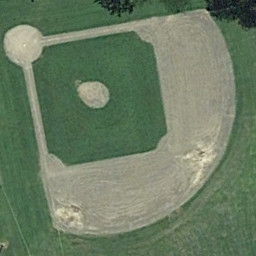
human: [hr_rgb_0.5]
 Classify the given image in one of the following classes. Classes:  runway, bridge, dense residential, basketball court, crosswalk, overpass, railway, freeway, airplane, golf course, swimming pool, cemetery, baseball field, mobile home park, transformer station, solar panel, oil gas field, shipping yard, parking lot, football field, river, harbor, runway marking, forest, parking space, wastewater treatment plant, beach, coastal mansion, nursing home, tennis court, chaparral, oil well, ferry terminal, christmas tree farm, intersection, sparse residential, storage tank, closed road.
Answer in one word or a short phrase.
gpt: baseball field